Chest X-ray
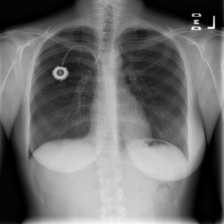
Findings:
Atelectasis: negative
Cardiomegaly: negative
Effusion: negative
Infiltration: negative
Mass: negative
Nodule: negative
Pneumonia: negative
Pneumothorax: negative
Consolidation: negative
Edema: negative
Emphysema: negative
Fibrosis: negative
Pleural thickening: negative
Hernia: negative